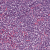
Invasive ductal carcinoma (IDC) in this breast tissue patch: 1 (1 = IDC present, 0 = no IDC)